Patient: sex M, age 60
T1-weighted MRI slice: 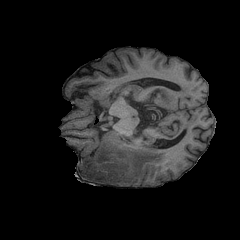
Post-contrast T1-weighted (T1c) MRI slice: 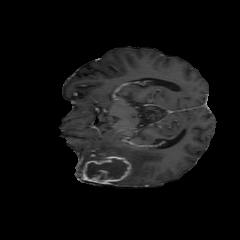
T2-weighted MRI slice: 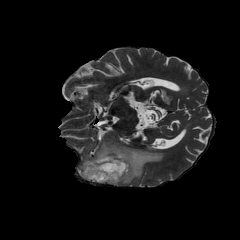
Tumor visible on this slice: yes
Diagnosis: Glioblastoma, IDH-wildtype
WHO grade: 4